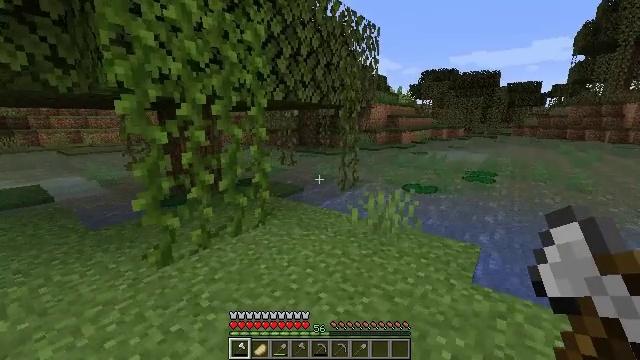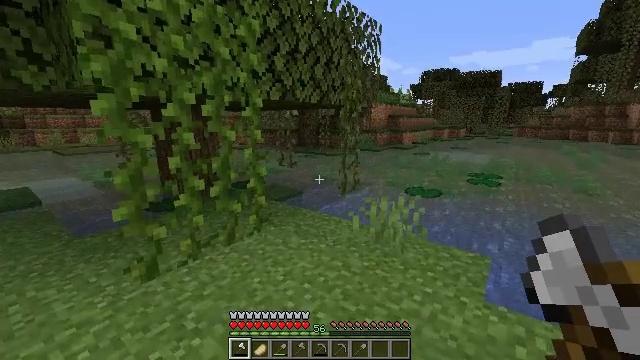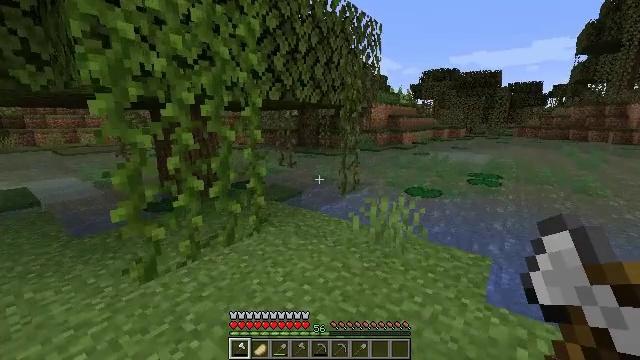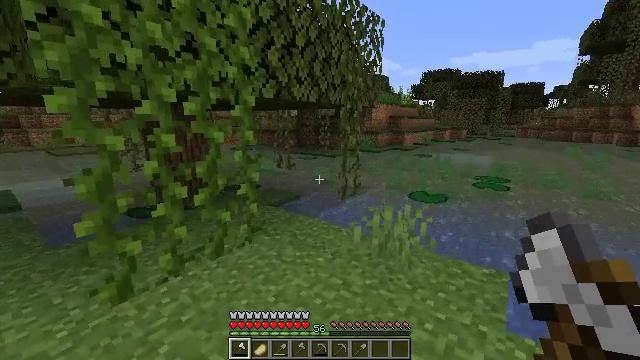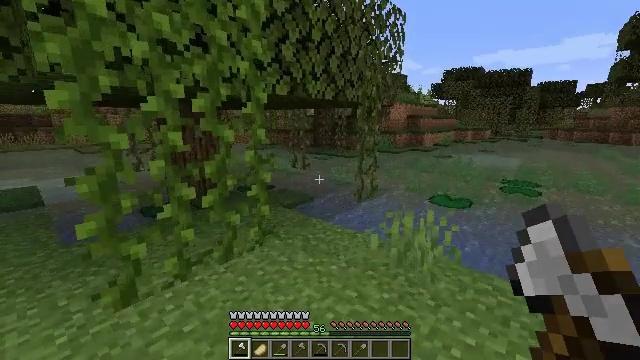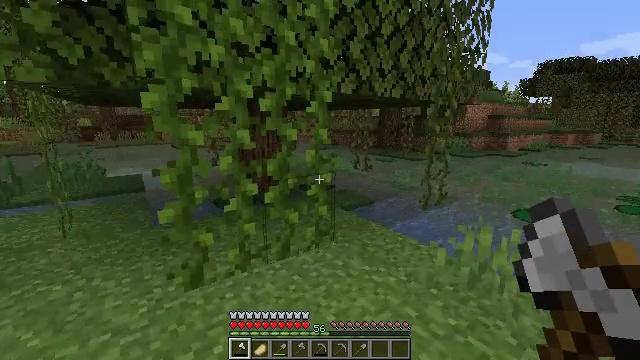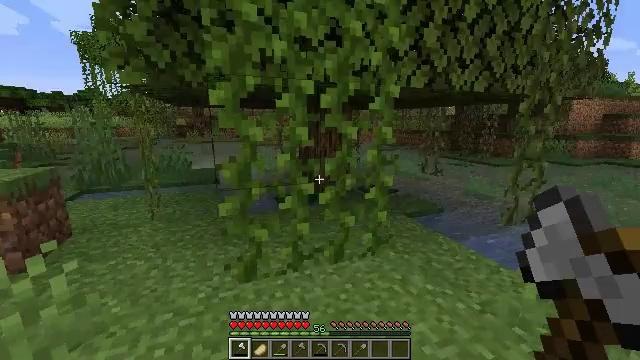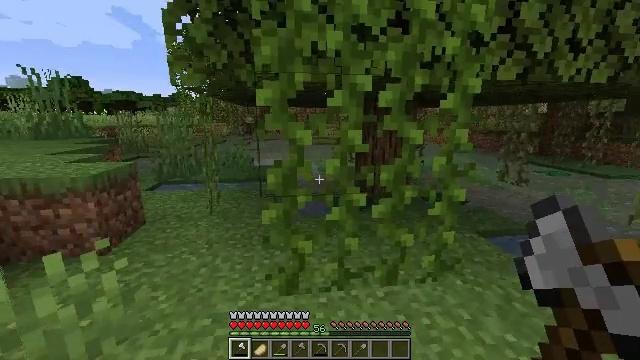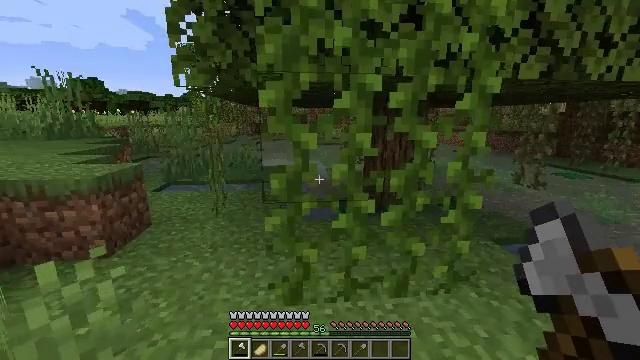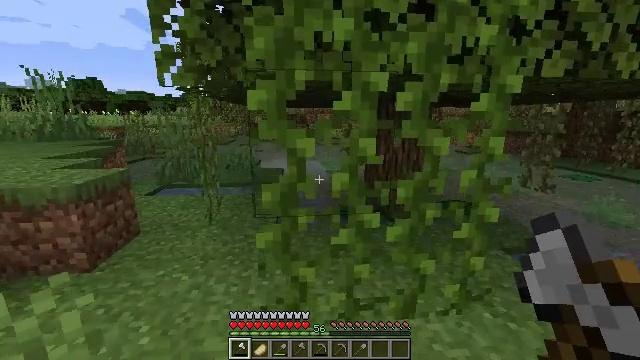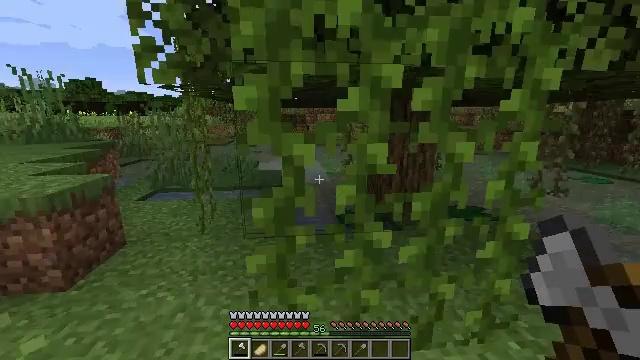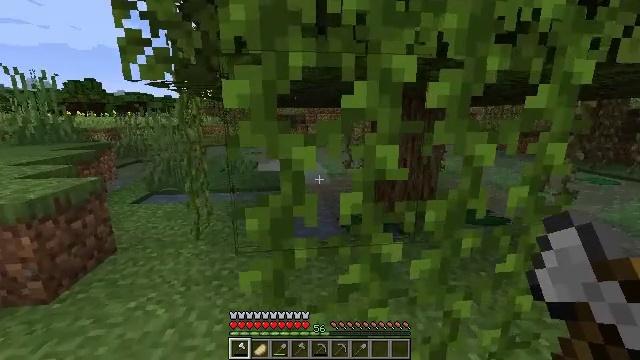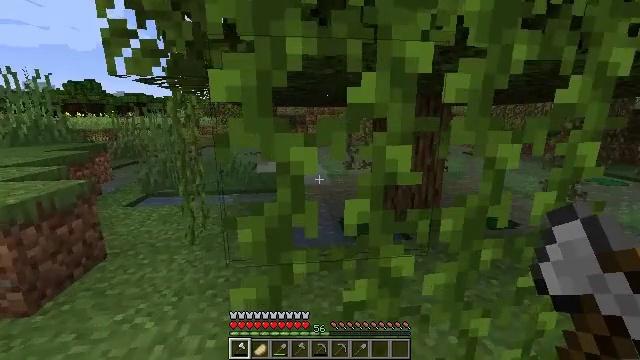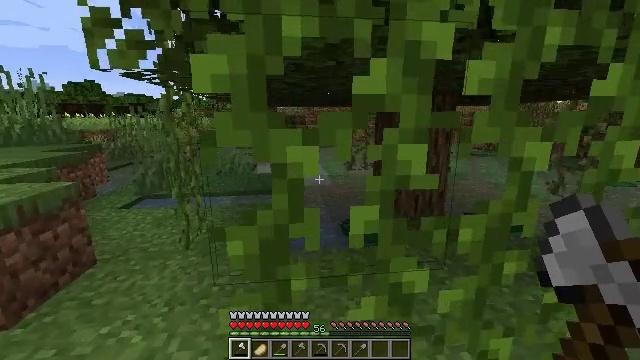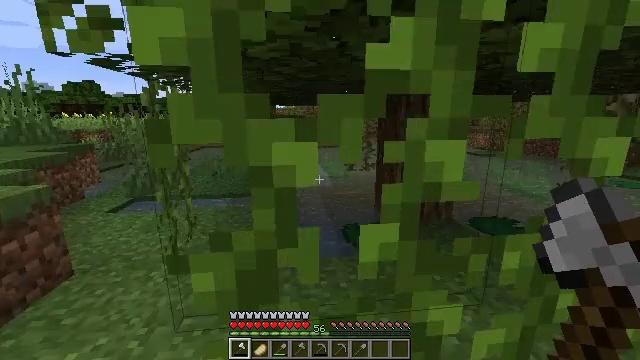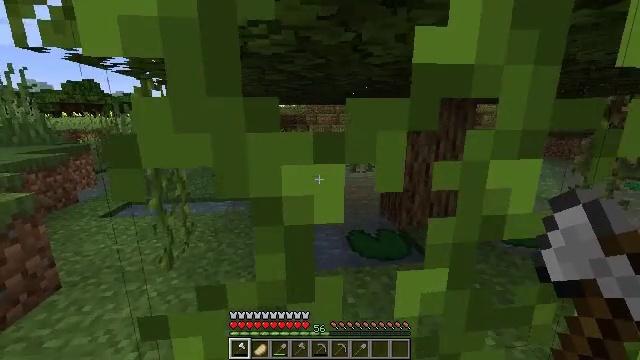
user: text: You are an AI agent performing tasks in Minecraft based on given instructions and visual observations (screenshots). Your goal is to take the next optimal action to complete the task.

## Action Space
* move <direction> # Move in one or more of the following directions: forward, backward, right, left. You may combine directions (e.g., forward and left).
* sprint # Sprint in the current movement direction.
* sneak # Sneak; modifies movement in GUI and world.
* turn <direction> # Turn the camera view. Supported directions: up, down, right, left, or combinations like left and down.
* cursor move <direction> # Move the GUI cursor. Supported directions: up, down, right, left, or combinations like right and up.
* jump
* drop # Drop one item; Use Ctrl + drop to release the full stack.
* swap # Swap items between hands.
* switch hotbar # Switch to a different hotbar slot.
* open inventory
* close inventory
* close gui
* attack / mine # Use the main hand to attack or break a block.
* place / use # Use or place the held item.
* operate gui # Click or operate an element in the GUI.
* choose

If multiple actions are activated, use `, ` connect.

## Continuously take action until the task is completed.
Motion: motion action
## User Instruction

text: Attack the clay block to obtain it.
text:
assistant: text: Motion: move forward
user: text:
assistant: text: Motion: move forward
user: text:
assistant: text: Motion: move forward
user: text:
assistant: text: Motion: move forward, turn left
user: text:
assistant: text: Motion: move forward, turn left
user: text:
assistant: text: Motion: move forward, turn left
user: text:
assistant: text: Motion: move forward, turn left
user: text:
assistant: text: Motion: move forward, turn left
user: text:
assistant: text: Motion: move forward
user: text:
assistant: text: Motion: move forward
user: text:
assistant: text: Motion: move forward
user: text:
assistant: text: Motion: move forward
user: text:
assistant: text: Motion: move forward
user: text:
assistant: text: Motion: move forward
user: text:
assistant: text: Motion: move forward and move left
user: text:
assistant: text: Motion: move forward and move left
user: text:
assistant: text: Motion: move forward and move left
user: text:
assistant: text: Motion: move forward and move left
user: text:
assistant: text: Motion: move forward and move left
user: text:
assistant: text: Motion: move forward, turn left
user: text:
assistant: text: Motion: move forward, turn left and down
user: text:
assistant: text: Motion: move forward, turn left
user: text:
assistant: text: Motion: move forward, turn left
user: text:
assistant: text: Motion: move forward
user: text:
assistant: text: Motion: move forward
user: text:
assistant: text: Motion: move forward
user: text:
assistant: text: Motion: move forward
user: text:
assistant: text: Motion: move forward, turn left
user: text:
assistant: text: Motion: move forward, turn left
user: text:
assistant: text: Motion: move forward, turn left